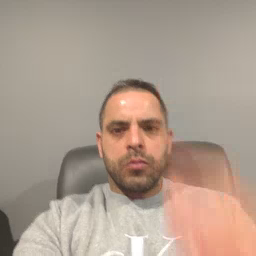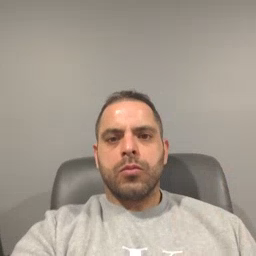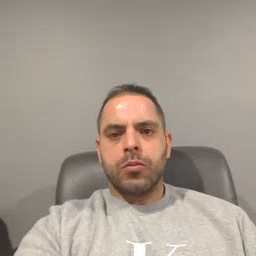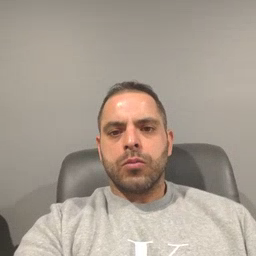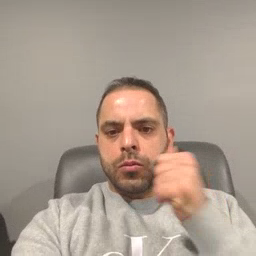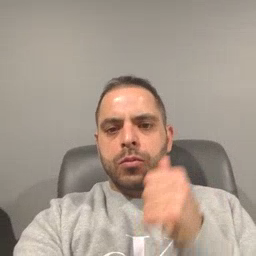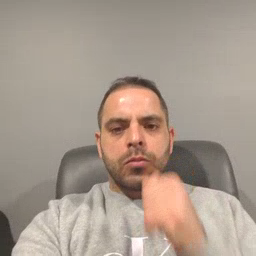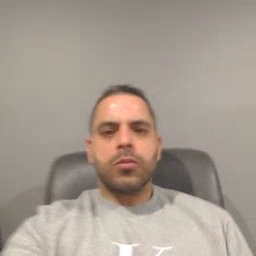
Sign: girl